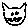
Label: cat